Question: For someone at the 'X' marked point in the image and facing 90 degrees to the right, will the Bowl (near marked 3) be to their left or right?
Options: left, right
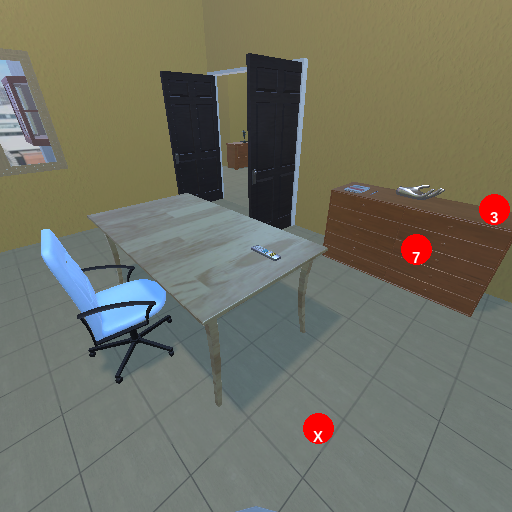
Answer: left